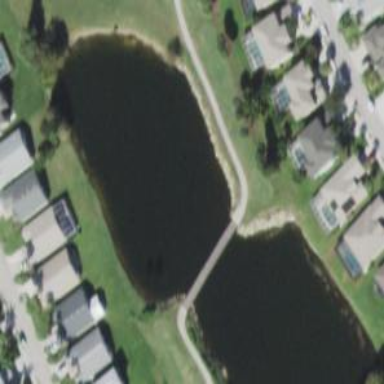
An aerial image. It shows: Bridge over path used as golf cartpath.